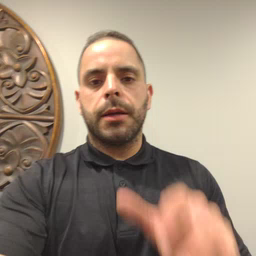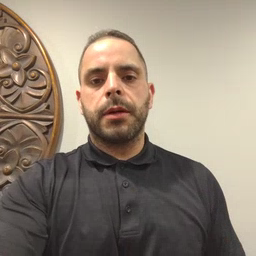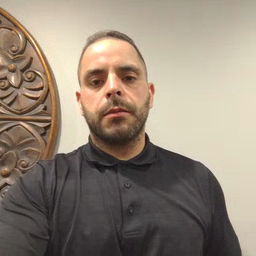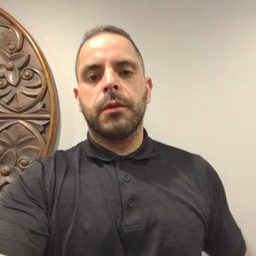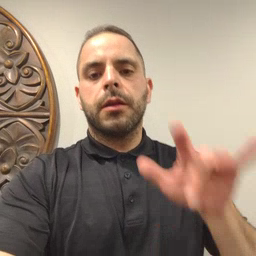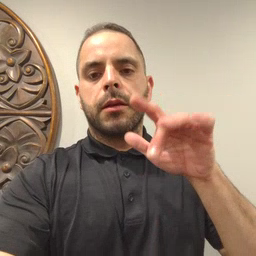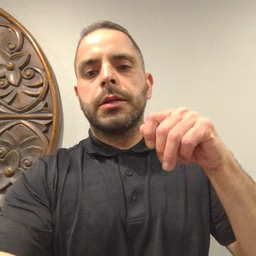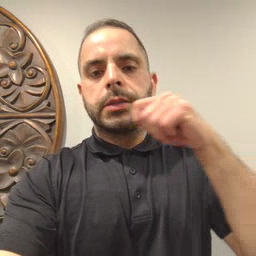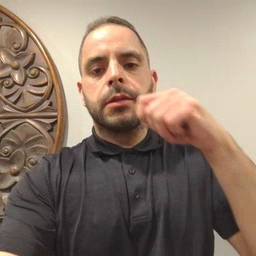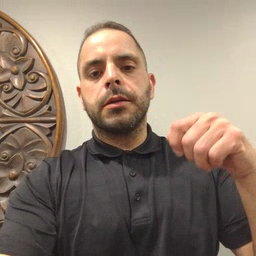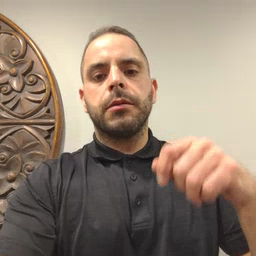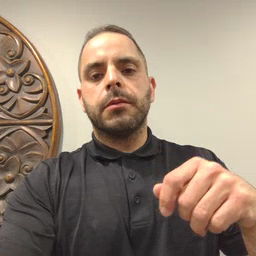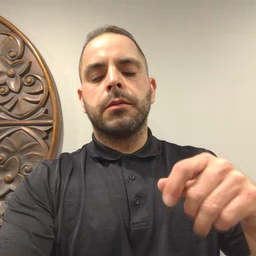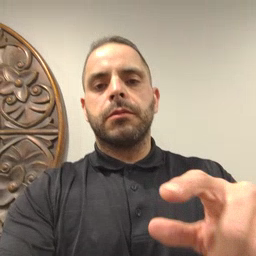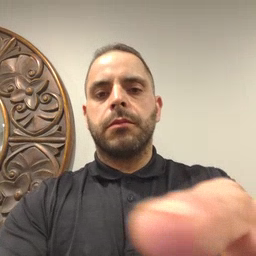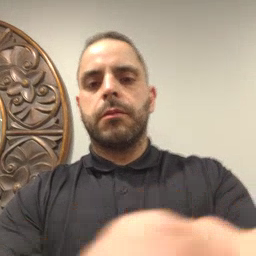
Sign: toothbrush